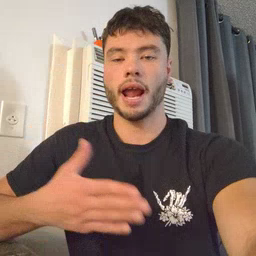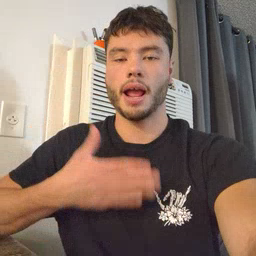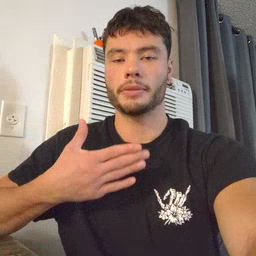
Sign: happy